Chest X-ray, PA view. Patient: 69 years old, sex F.
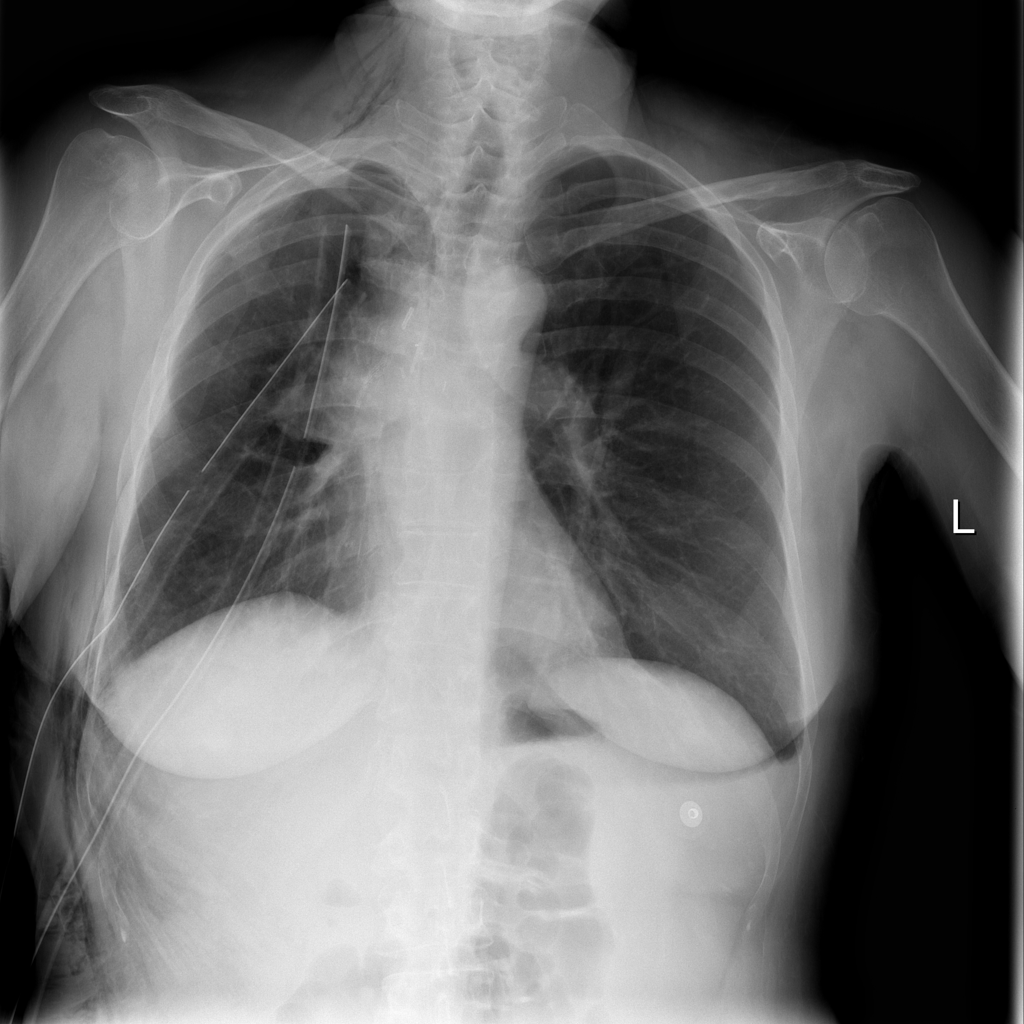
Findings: Infiltration